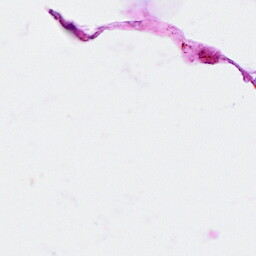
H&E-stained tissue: Breast